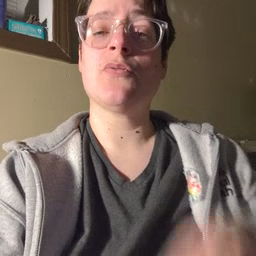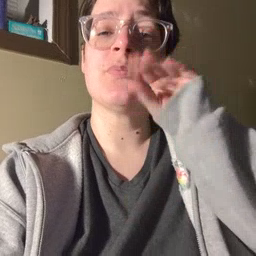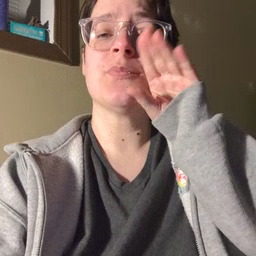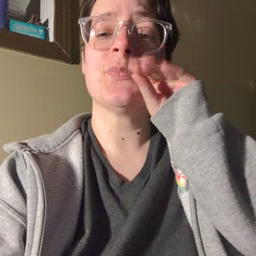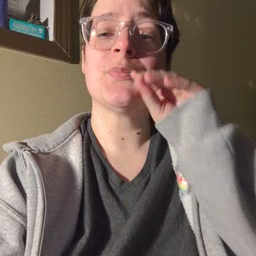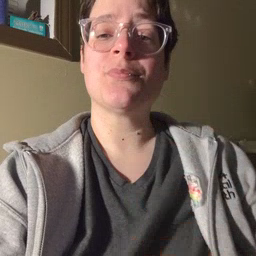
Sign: goose